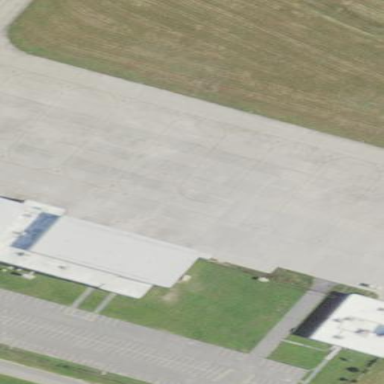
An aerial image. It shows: Apron at the airport with concrete surface.